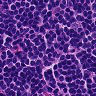
Metastatic tissue present: no